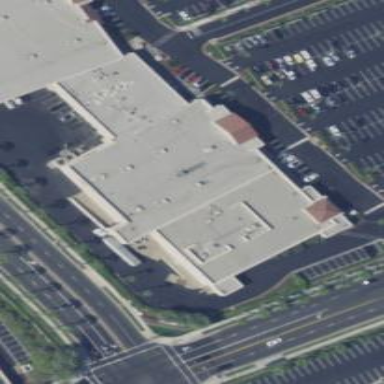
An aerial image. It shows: Retail building with fitness center on the leisure land.